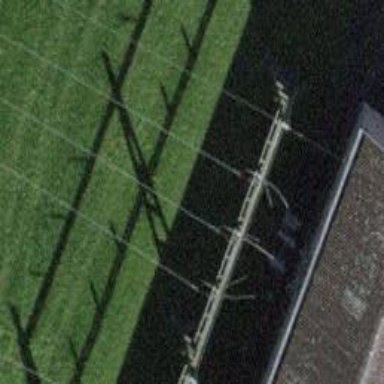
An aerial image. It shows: Insulator used in power equipment.